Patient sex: M
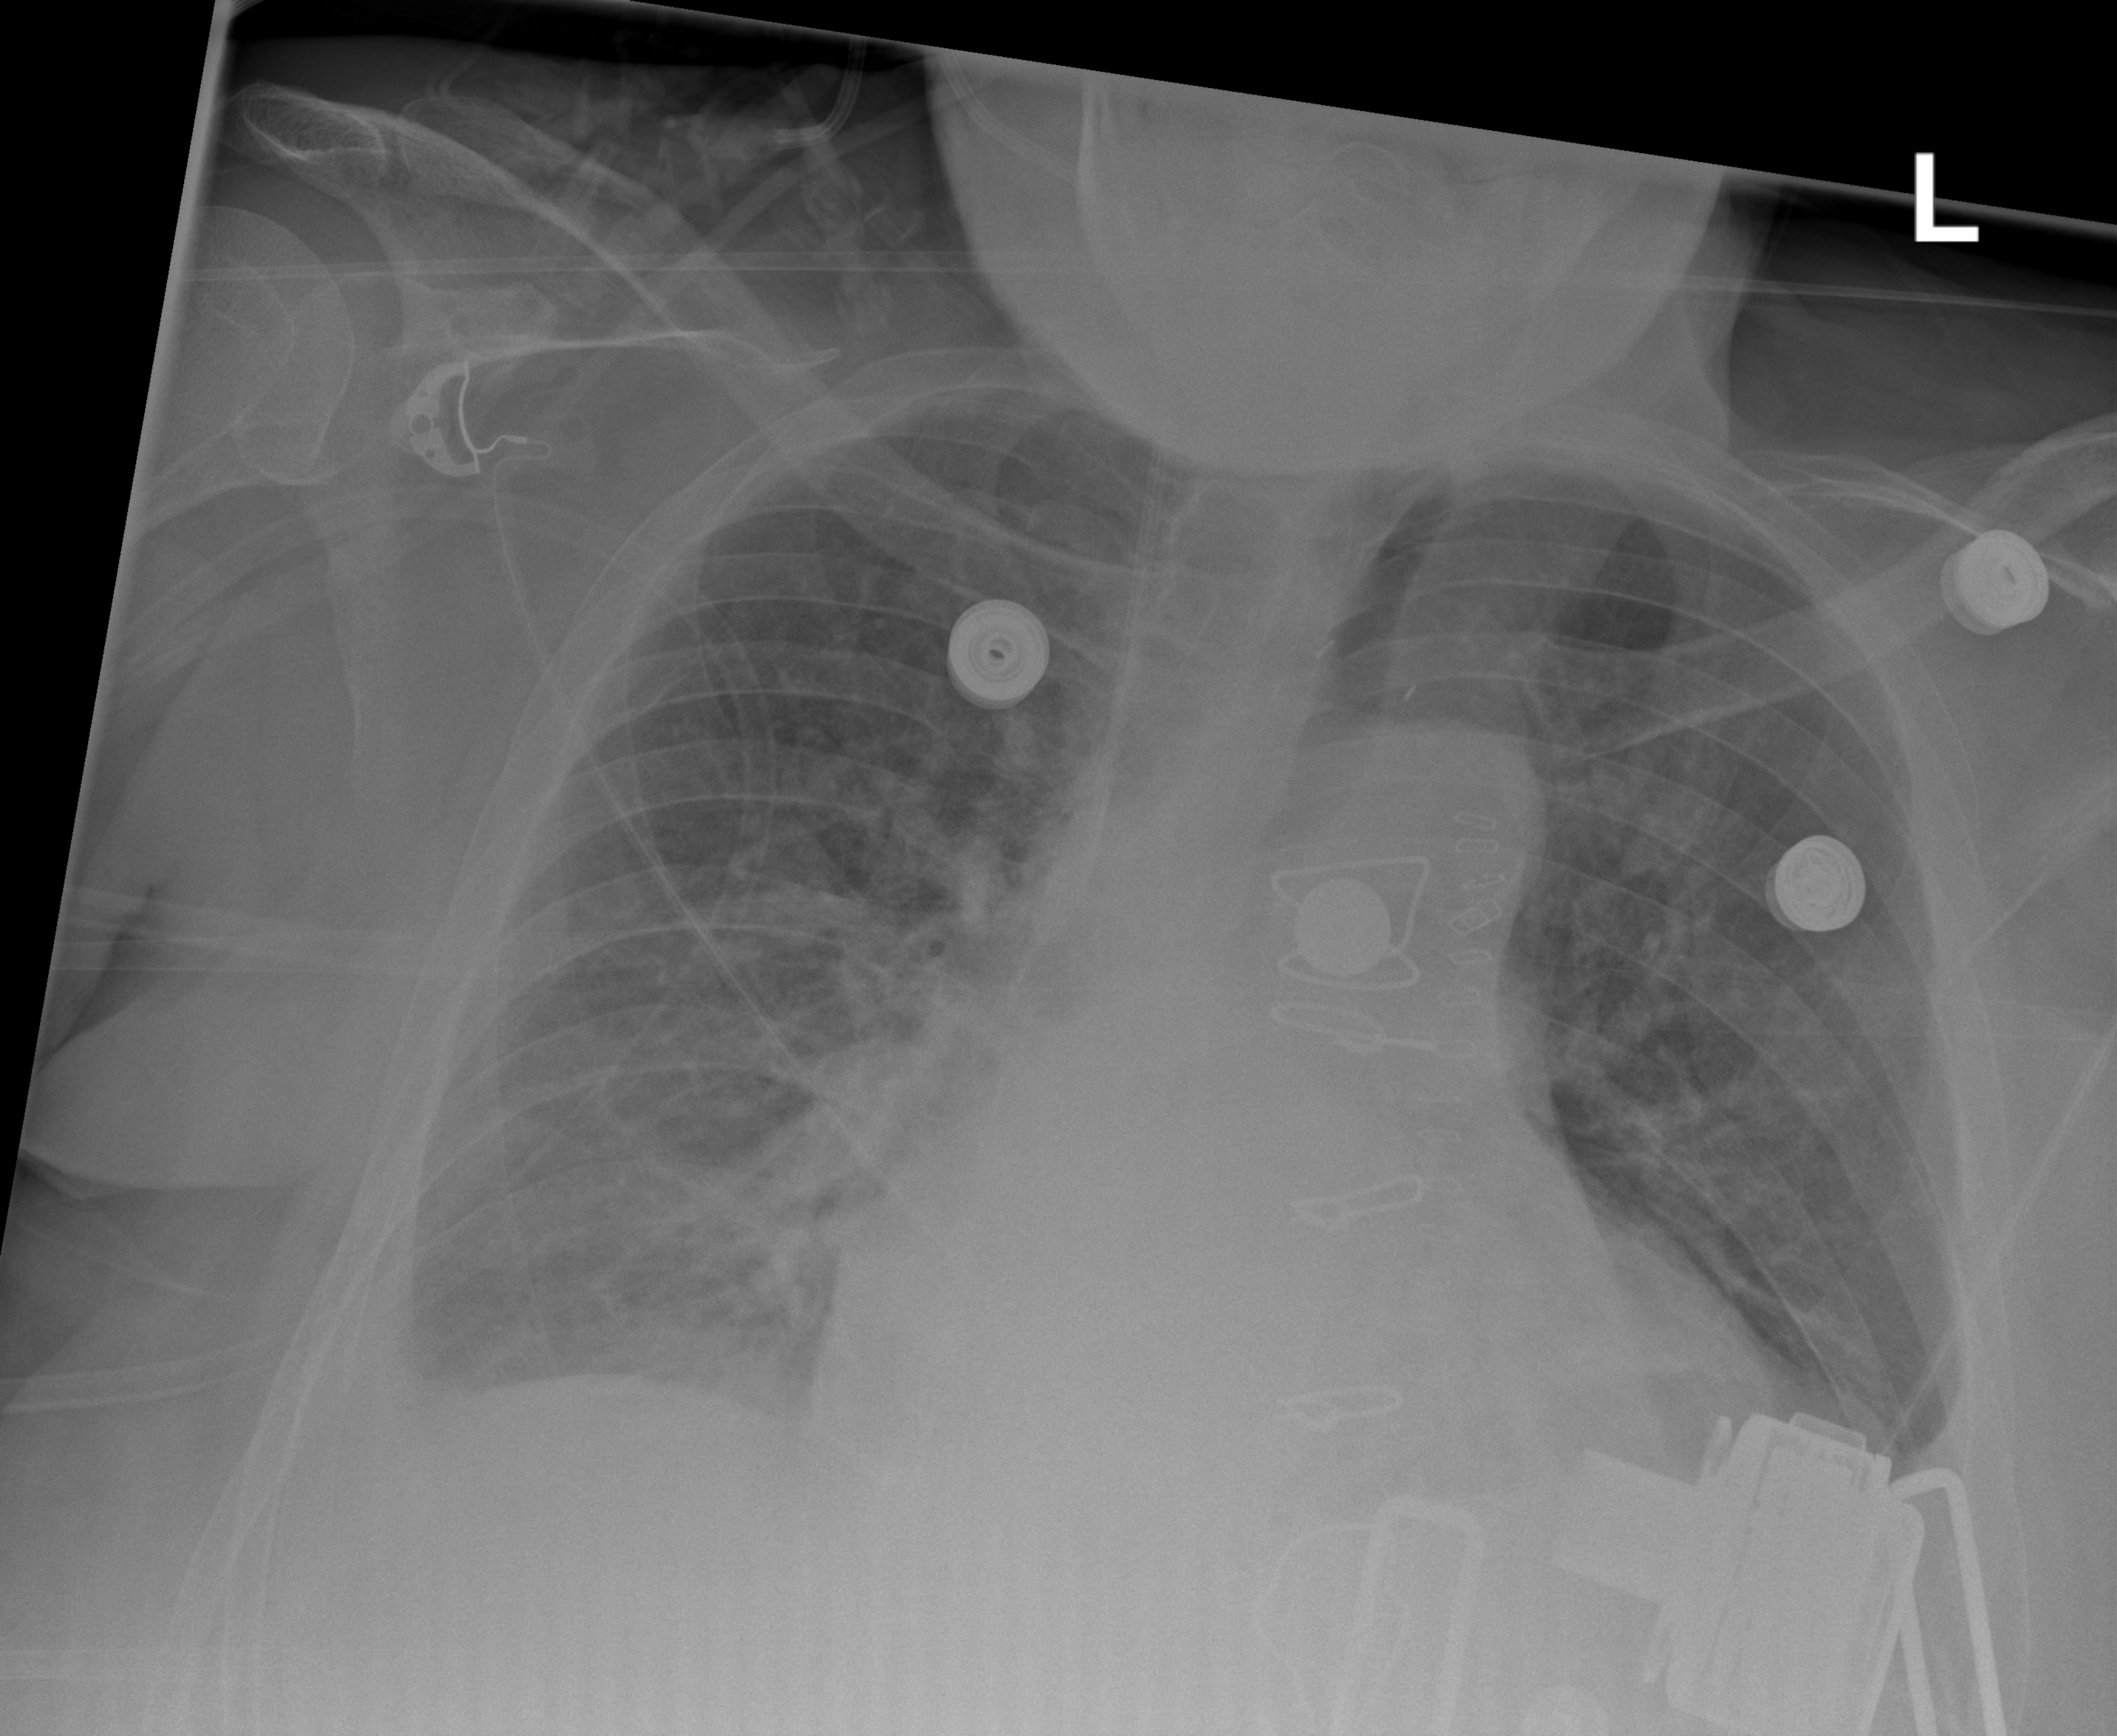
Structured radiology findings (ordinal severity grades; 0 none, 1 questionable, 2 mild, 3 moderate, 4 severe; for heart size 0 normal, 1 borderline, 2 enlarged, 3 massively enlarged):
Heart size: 2
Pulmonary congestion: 2
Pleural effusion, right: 2
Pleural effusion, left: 2
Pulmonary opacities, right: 2
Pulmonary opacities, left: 2
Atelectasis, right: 2
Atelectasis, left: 2